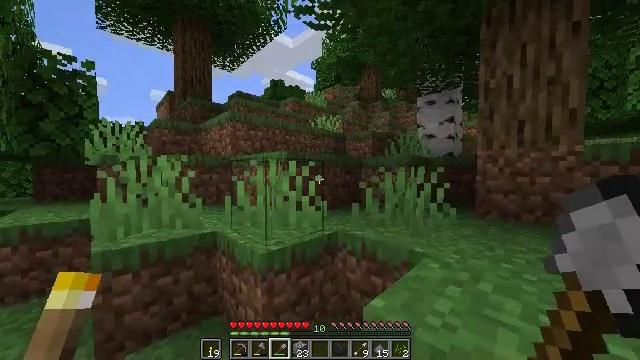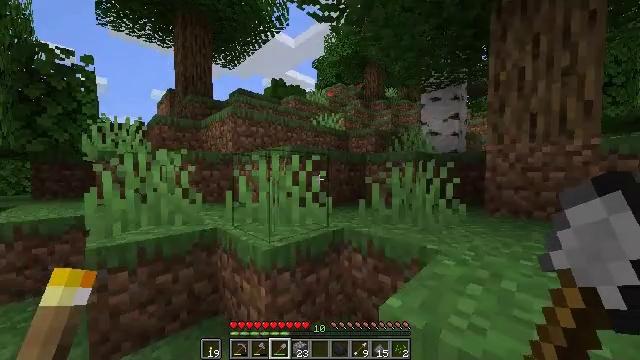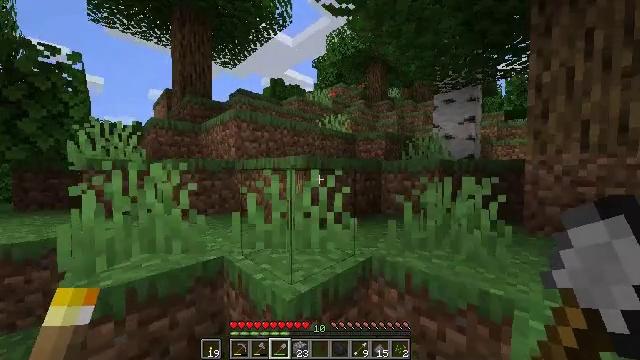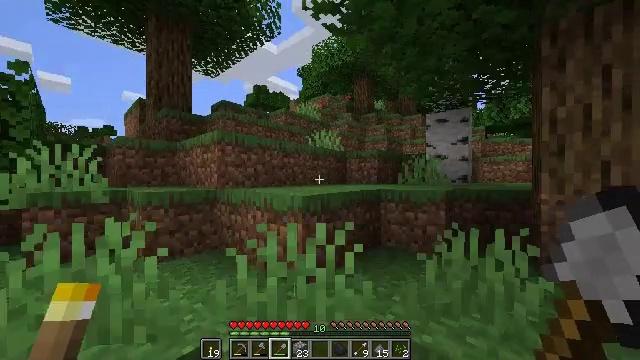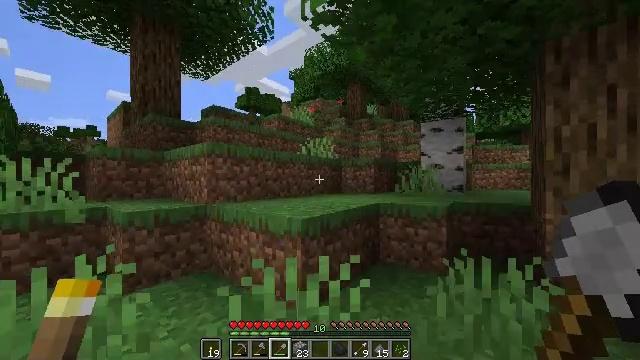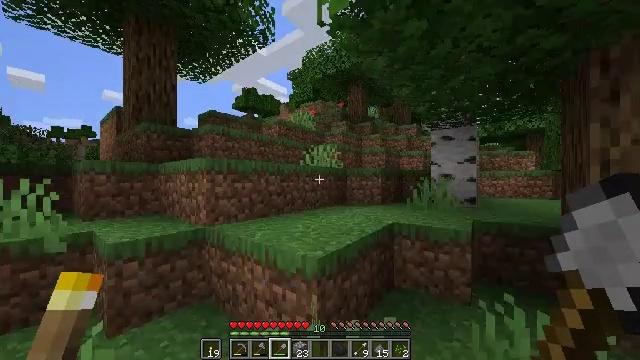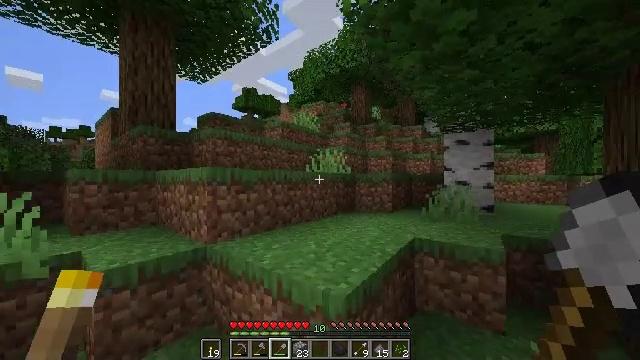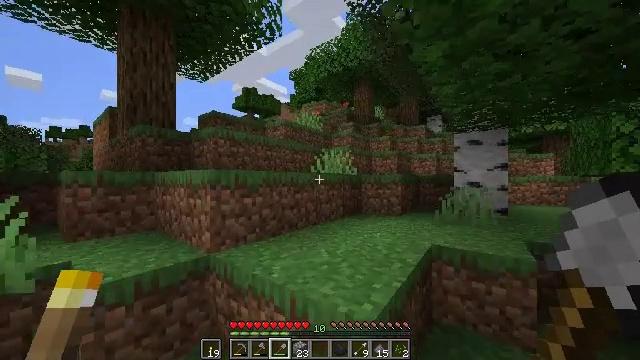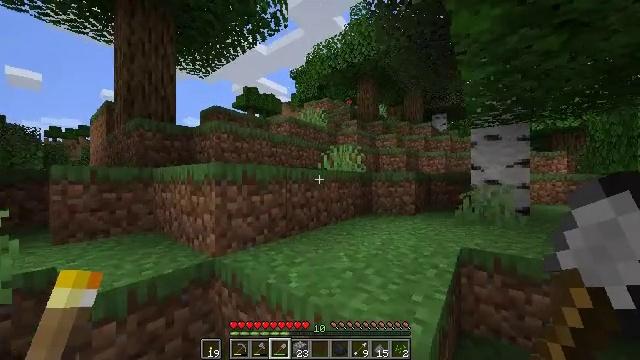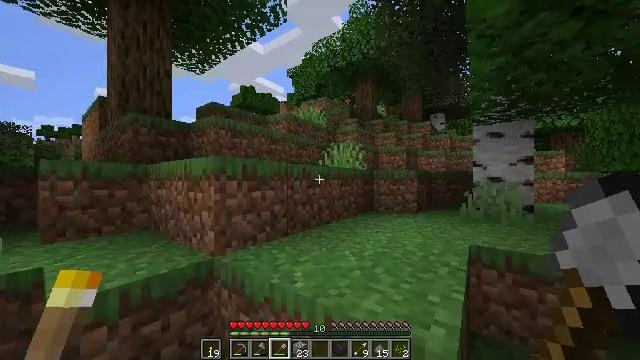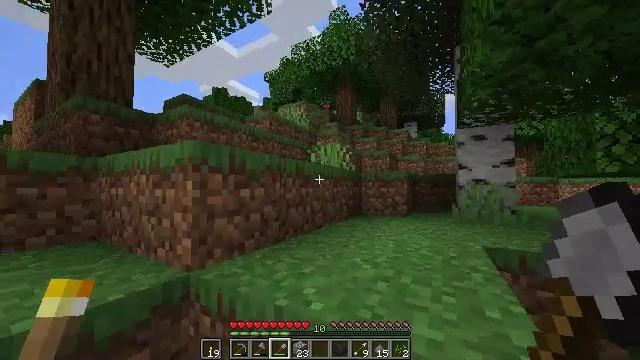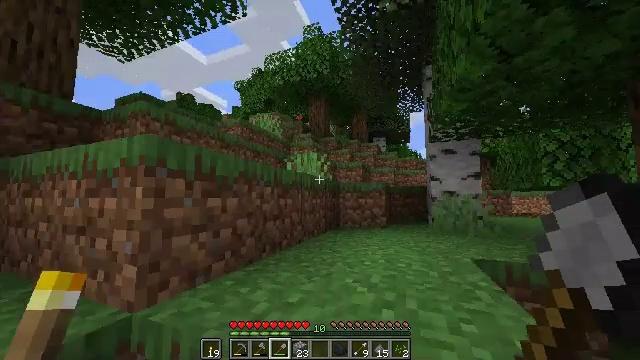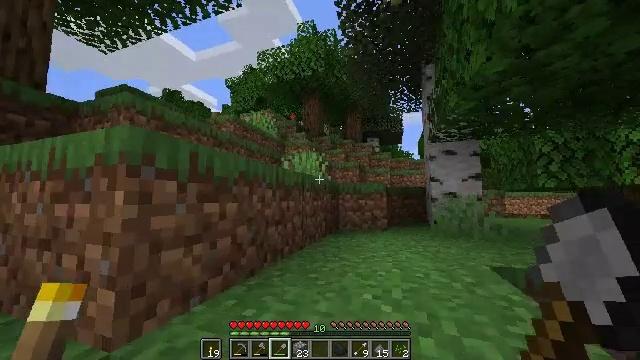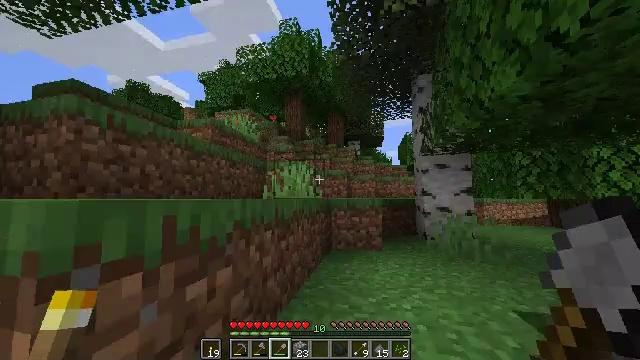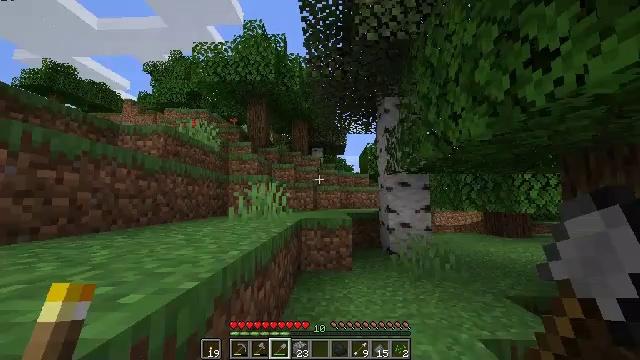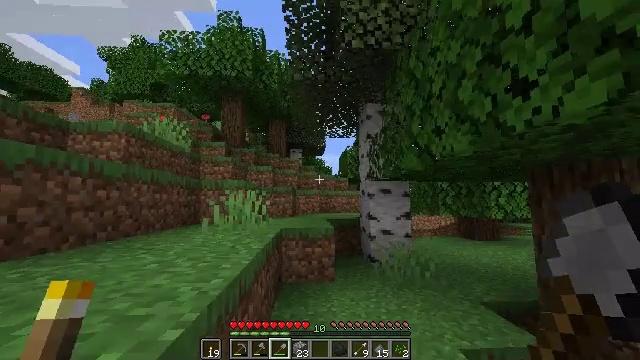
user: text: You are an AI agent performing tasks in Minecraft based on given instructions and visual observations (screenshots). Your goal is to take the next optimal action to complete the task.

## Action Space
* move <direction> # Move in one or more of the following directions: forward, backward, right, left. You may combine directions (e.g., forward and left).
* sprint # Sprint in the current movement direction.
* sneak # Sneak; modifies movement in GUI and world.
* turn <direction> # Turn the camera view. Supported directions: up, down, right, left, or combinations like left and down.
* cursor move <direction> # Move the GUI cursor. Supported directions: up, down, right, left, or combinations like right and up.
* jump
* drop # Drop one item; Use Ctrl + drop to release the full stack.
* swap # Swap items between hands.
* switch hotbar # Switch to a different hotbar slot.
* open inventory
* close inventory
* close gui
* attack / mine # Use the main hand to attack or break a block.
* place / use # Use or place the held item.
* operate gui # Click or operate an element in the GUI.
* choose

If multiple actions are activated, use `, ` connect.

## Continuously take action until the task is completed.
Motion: motion action
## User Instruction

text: Clear birch leaves to get saplings.
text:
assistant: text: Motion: move forward and move left, sprint
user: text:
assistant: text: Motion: move forward and move left, sprint, jump
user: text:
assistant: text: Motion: move forward, sprint, turn right and up, jump
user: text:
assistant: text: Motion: move forward and move left, sprint, turn right, jump
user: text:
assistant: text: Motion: move forward and move left, sprint, jump
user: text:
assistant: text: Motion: move forward and move left, sprint, jump
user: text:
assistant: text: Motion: move forward and move left, sprint
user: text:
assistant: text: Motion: move forward and move left, sprint
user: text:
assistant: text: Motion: move forward and move left, sprint
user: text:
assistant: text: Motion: move forward and move left, sprint, turn right and up
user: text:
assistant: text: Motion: move forward, sprint, turn right and up
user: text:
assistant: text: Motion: move forward and move left, sprint, turn right
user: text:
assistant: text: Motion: move forward and move left, sprint, turn right, jump
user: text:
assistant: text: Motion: move forward and move left, sprint, turn right, jump
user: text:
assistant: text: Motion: move forward and move left, sprint, turn right, jump
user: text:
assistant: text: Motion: move forward, sprint, jump
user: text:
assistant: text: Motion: move forward, sprint, jump
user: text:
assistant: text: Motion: move forward, sprint
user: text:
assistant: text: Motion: move forward, sprint
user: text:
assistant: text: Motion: move forward, sprint
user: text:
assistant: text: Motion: move forward, sprint
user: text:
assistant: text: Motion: move forward, sprint, turn left and down
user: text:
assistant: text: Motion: move forward and move left, sprint, turn left and down
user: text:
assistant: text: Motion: move forward and move left, sprint, turn left, jump
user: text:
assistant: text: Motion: move forward and move left, sprint, turn left, jump
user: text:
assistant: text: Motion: move forward and move left, sprint, turn left, jump
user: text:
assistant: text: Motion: move forward and move left, sprint, turn left, jump
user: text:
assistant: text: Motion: move forward and move left, sprint, turn left and down, jump
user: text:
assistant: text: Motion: move forward, sprint, turn left and down
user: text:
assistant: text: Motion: move forward, sprint, turn left